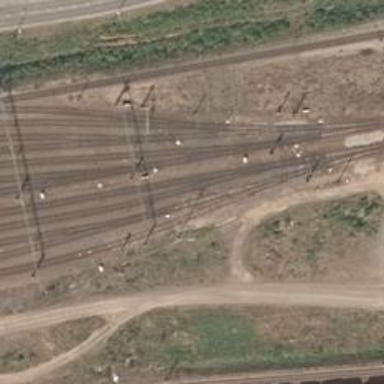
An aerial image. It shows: Railway signal.